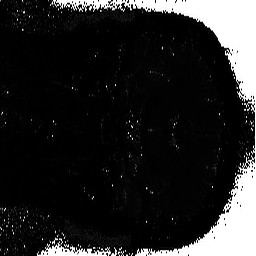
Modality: T2starmap
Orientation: coronal
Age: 26
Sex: male
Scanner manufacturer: siemens
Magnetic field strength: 3 T
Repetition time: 0.043 s
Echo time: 0.00184 s